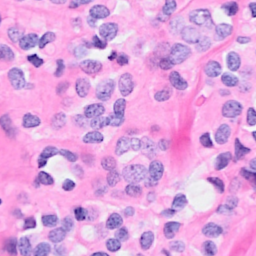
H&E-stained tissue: Breast